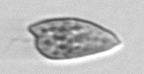
Label: Prorocentrum_dentatum